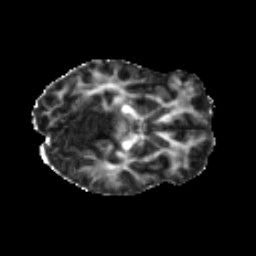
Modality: FA
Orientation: axial
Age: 46
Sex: female
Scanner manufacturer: ge
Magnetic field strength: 3 T
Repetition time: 7.8 s
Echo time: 0.0606 s